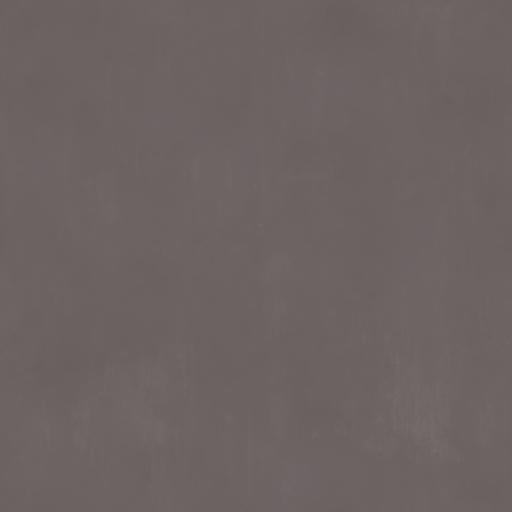
Tags: brown light plastic rough